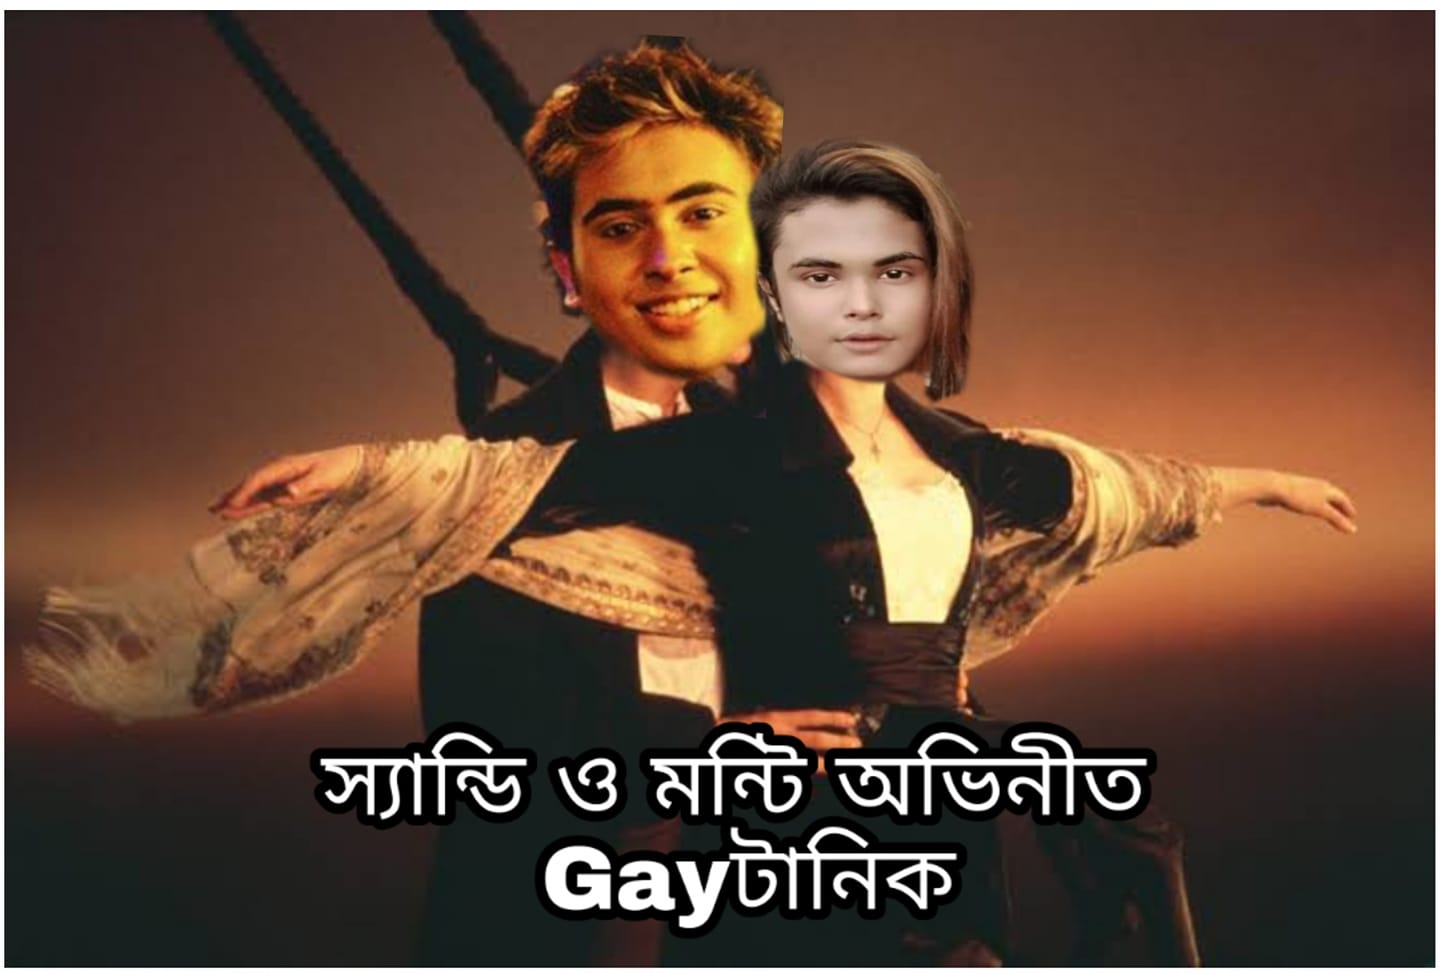
Caption:  স্যান্ডি ও মন্টি অভিনীত Gayটানিক
Label: hate